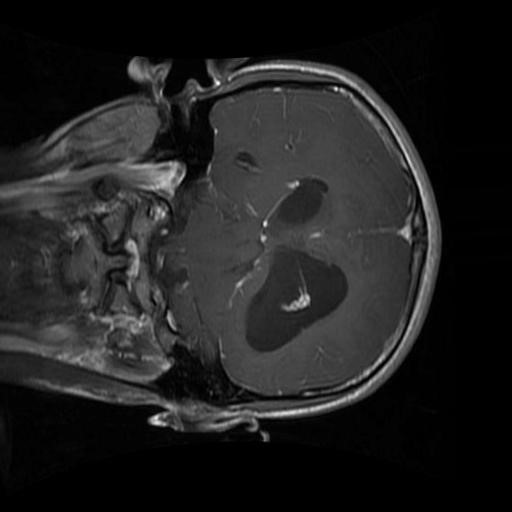
Label: brain_glioma